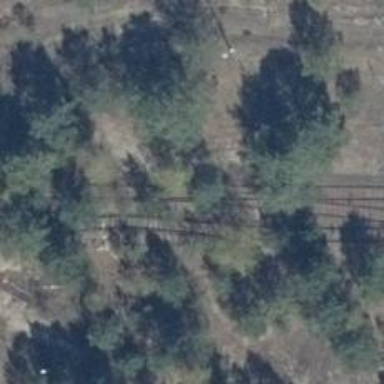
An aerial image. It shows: Railway switch.